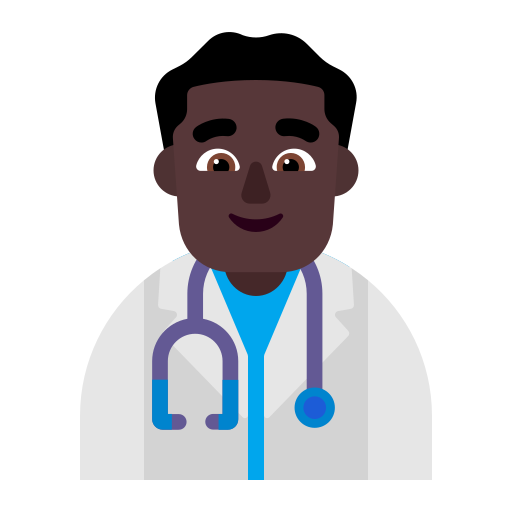
man health worker flat dark